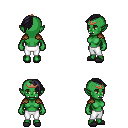
a pixel art fantasy rpg character, female body template, orc, green skin, leather shoulder armor, white pants, raven long mohawk hairstyle, bronze tiara, gray slippers, four views (front, back, left, right), 2x2 character sprite sheet, small pixel art, hard edges, no anti-aliasing